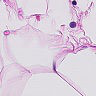
Metastatic tissue present: no